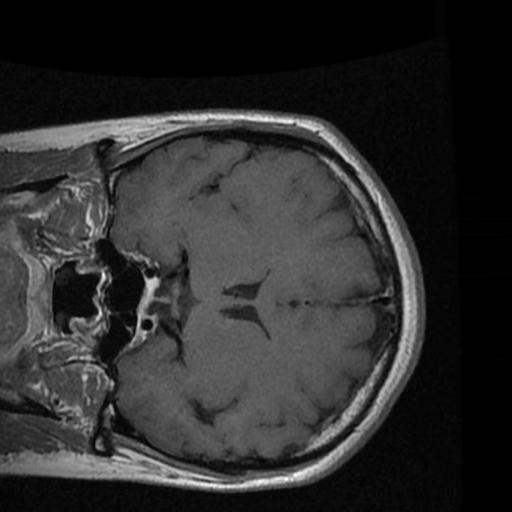
Label: brain_tumor